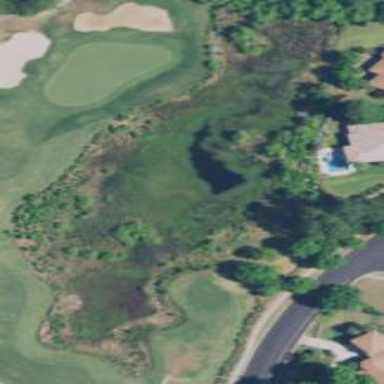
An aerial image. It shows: Water hazard on golf course. The hazard is natural water feature.